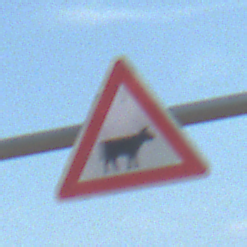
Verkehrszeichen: ViehtriebLinks
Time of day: MorningAfternoon
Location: Outdoor (Suburban)
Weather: PartlyCloudy
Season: NotSpecified
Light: Natural